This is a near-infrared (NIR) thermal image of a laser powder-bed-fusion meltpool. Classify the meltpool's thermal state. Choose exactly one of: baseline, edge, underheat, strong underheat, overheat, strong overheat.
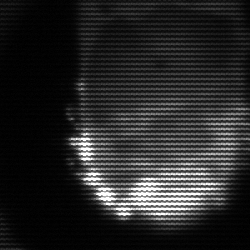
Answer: baseline